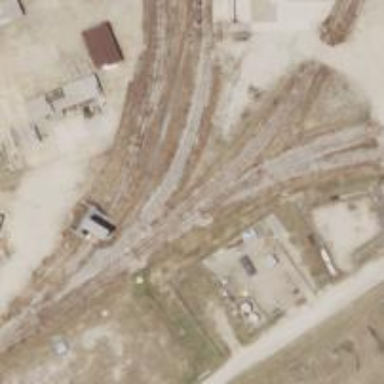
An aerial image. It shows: Rail spur service.